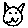
Label: cat